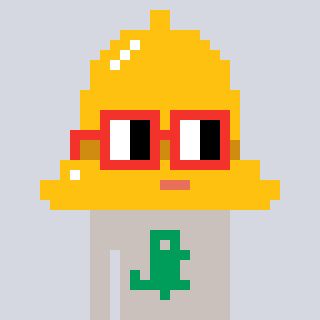
a pixel art character with square red glasses, a bell-shaped head and a foggrey-colored body on a cool background